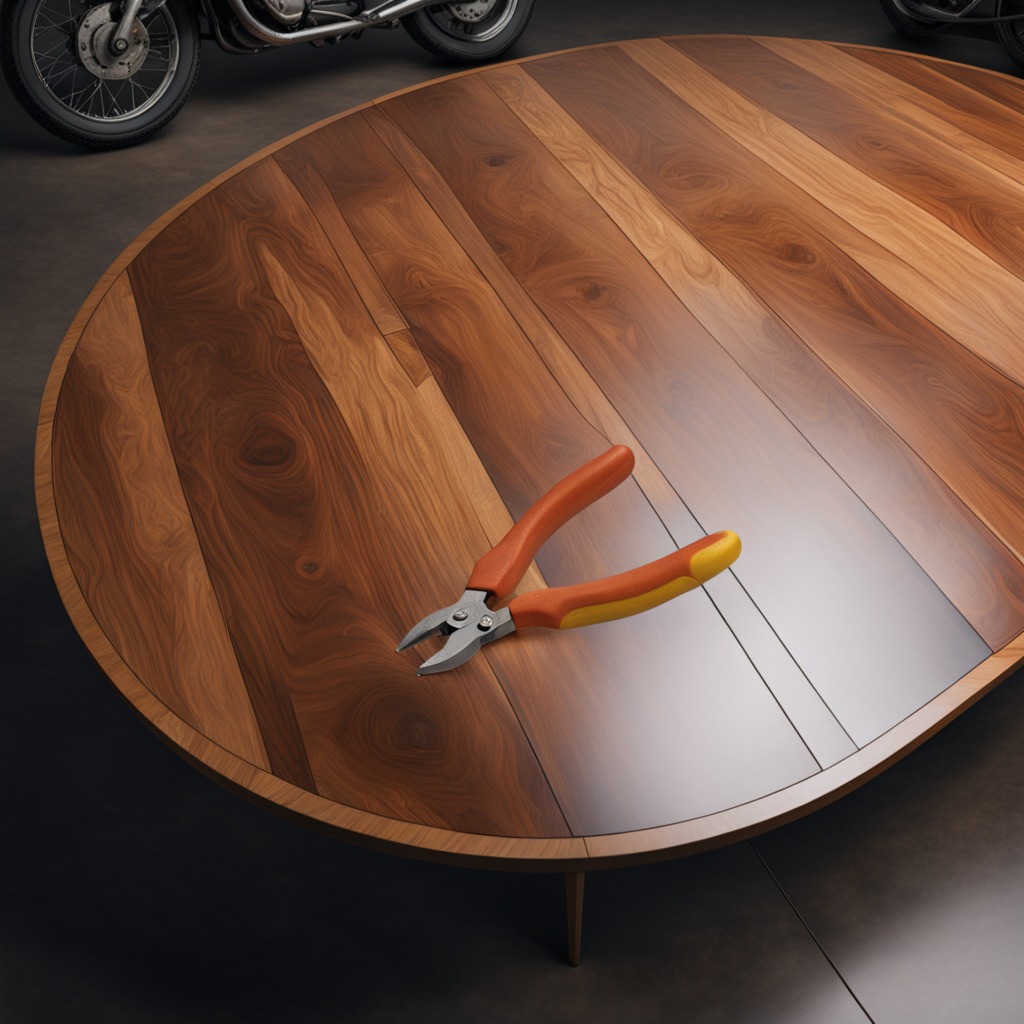
A plier is lying on an oil-spilled wooden table in a vintage motorcycle garage.